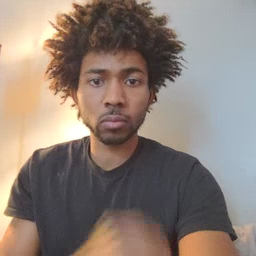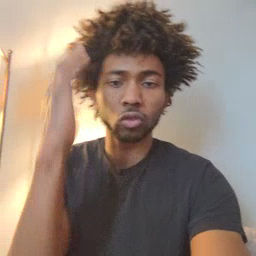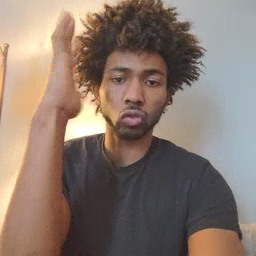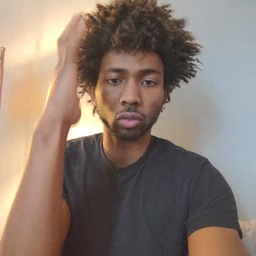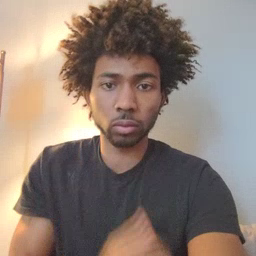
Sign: tree